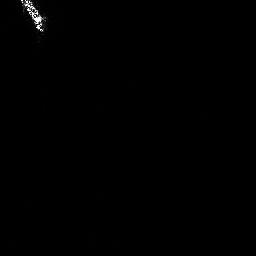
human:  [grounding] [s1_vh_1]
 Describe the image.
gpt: In the satellite image, there is  <ref>1 medium ship </ref> <box>[[7, 0, 17, 12, 0]]</box> located at top left.